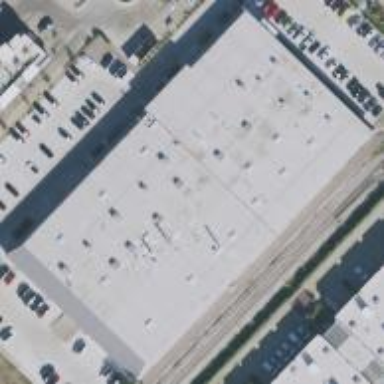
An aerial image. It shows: Warehouse building.